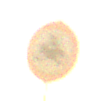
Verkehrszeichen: VerbotKraftraeder
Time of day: SunriseSunset
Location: Outdoor (Nature)
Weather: PartlyCloudy
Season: NotSpecified
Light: Natural